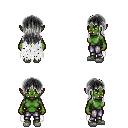
a pixel art fantasy rpg character, female body template, orc, green skin, white tattered cape, metal pants, gray unkempt hairstyle, white slippers, four views (front, back, left, right), 2x2 character sprite sheet, small pixel art, hard edges, no anti-aliasing